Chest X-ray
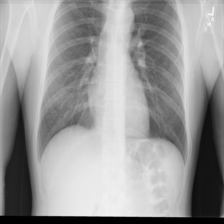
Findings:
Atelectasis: negative
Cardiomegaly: negative
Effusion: negative
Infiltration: negative
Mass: negative
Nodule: negative
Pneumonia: negative
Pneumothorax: negative
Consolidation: negative
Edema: negative
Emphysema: negative
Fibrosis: negative
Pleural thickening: negative
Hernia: negative